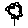
Label: flower